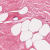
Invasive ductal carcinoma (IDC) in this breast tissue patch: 0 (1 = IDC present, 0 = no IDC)